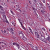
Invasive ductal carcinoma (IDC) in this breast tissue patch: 1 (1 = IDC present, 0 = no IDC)